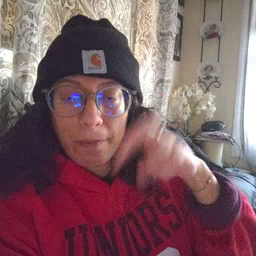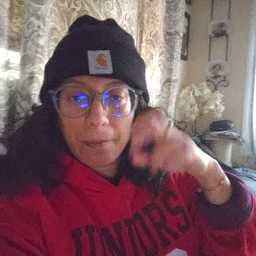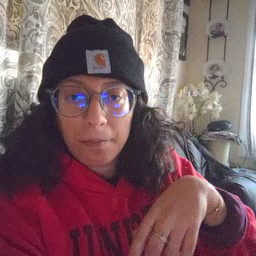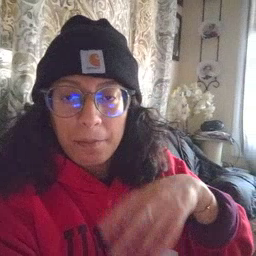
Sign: jump